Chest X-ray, AP view. Patient: 40 years old, sex F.
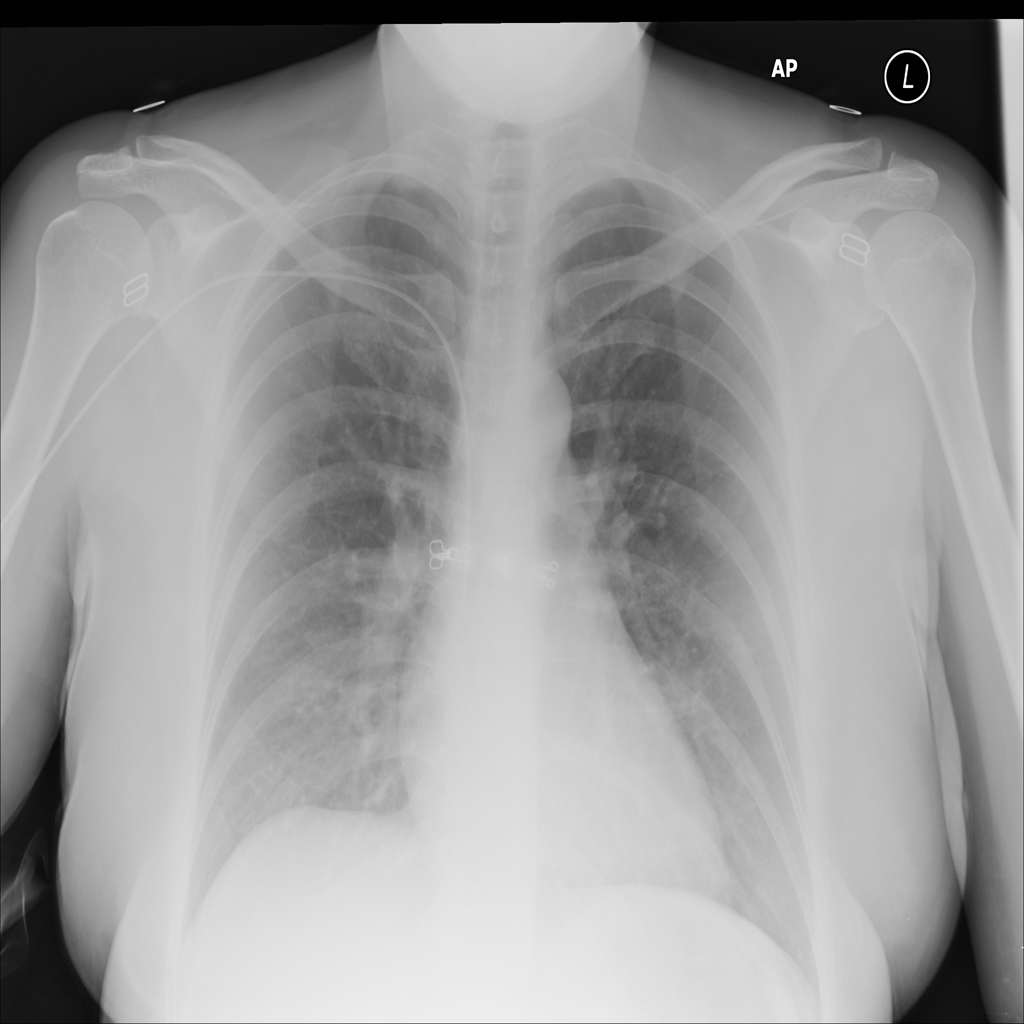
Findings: No Finding